Interaction volume radius: 10 \u00c5
Interaction volume height: 35 \u00c5
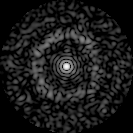
Disorder parameter: 0.8191